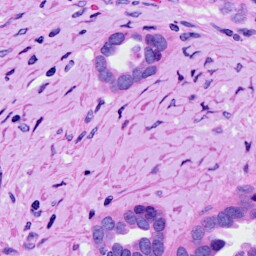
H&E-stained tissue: Ovarian